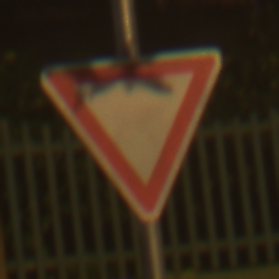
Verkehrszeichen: VorfahrtGewaehren
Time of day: Night
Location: Outdoor (Urban)
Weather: Clear
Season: NotSpecified
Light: Artificial